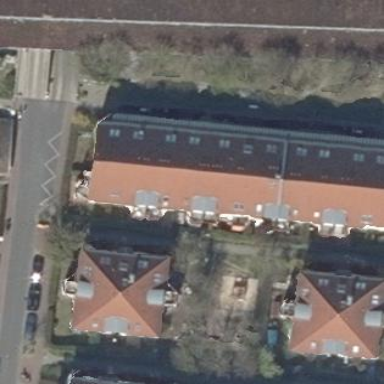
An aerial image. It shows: View of apartment building.